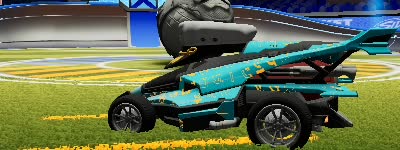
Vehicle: aftershock